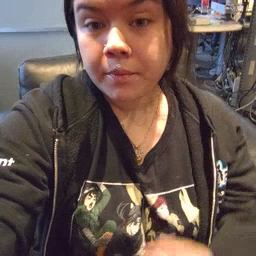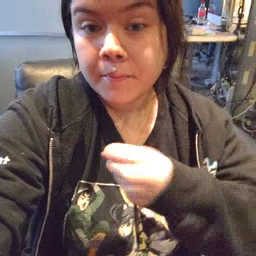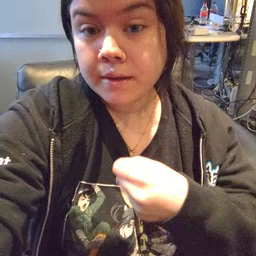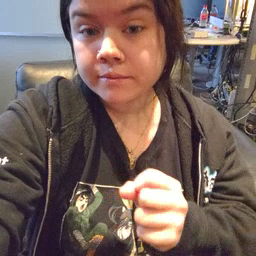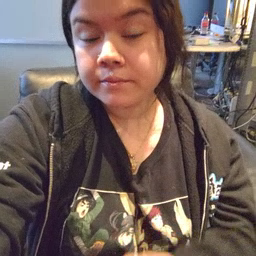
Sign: make